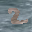
Label: 2